Aerial crown-view tile of a tropical tree (Barro Colorado Island, Panama), acquired 20250414:
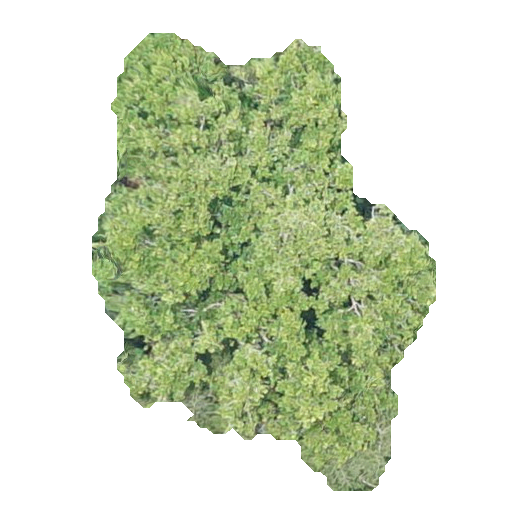
Species: Guapira myrtiflora
GBIF accepted scientific name: Guapira myrtiflora
Crown area: 155.854 m²